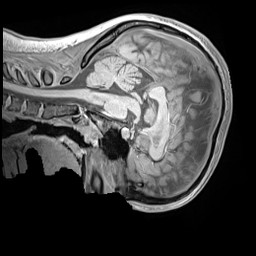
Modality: MP2RAGE
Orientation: sagittal
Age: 12
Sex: female
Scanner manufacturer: siemens
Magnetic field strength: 3 T
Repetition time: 4 s
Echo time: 0.00303 s